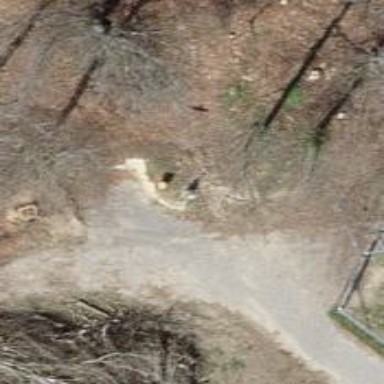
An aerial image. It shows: Brown bench in the vicinity.